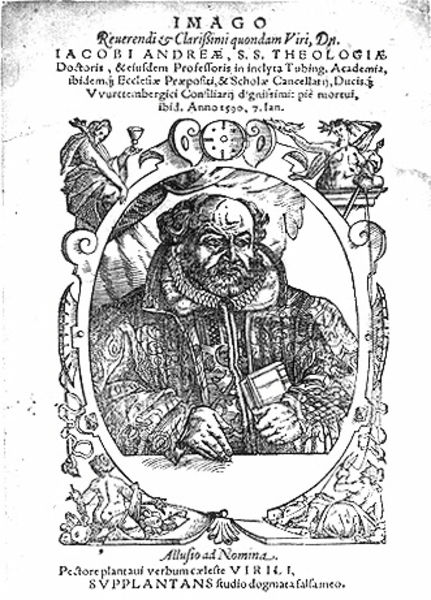
Titel: Bildnis des Jacob Andreae
Künstler: Hans Ulrich Alt
Institution: (Seriendruck)
Schlagwörter: hand, mann, weiß, frauen, frau, nase, rücken, schmuck, schwarz, stirn, tisch, zeichnung, ornament, bart, augen, bibel, kleidung, kragen, rahmen, bild, bildnis, halskrause, hände, portrait, porträt, vorhang, haare, halbfigur, kelch, mantel, oval, rund, engel, holzschnitt, schrift, rand, hands, king, lanze, men, ornate, white, women, black, collar, dick, face, lace, old, robe, woman, inschrift, glatze, dekor, mirror, picture, print, name, buch, glaube, kreuz, religion, druck, radierung, stich, portait, seite, schwarzweiß, text, beschriftung, titelblatt, fürst, halbglatze, buchseite, halbporträt, jesus, angels, classical, gods, man, naked, nude, nudes, heiliger, noble, gelehrter, zier, muscheln, schnecken, drawing, black and white, decoration, frame, coat, illustration, sketch, beard, ornat, clock, victorian, person, newspaper, ancient, clothes, history, latein, italian, professor, bald, balding, butt, engraving, medieval, reformation, fingers, god, book, cup, leaf, lithograph, jakob, hofi, theologe, cranach, lapel, rollwerk, bible, page, round, latin, imago, drolerie, mustache, theologie, words, image, embroidery, ruff, printed, spear, latien, chalice, forntispiz, iacob, iacobi, fat, framed, jacobi, ornamentation, virgil, guy, cover, n, tax collector, vanity, caot, jacobi andreaä, nasty, era, backs, mam, theology, doctoris, theologiae, theologian, mshell, jacobi andree, illustratoin, kingly, allulio ad nomina, svplantans, svpplantans